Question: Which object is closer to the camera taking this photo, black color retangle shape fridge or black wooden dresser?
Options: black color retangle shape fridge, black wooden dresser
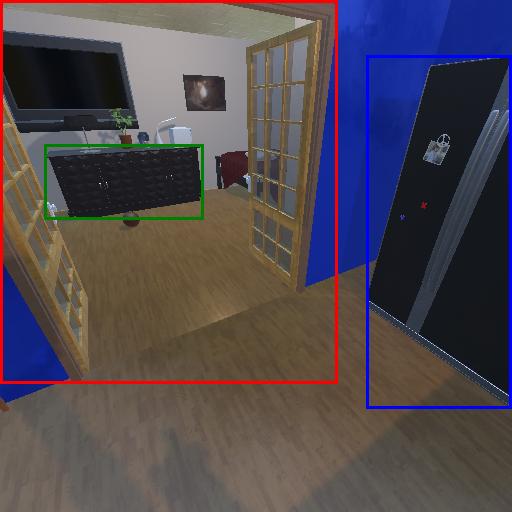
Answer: black color retangle shape fridge